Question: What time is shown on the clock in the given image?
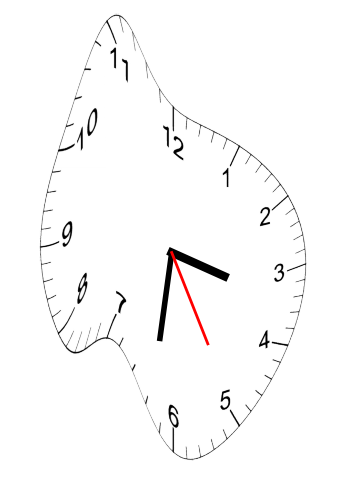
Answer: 03:31:25